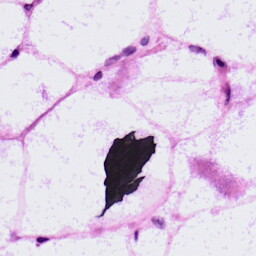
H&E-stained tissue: LymphNode